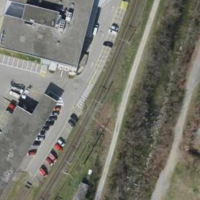
EUNIS habitat code: 41
Species observed at this site:
Parus major
Hirundo rustica
Vincetoxicum hirundinaria
Fringilla coelebs
Passer italiae
Cornus sanguinea
Sylvia atricapilla